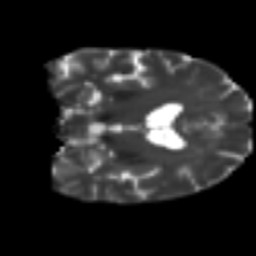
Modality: T2w
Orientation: coronal
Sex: female
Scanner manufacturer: ge
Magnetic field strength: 3 T
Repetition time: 7 s
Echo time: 0.08 s